Chest X-ray. View position: PA
Patient age: 26
Patient sex: M
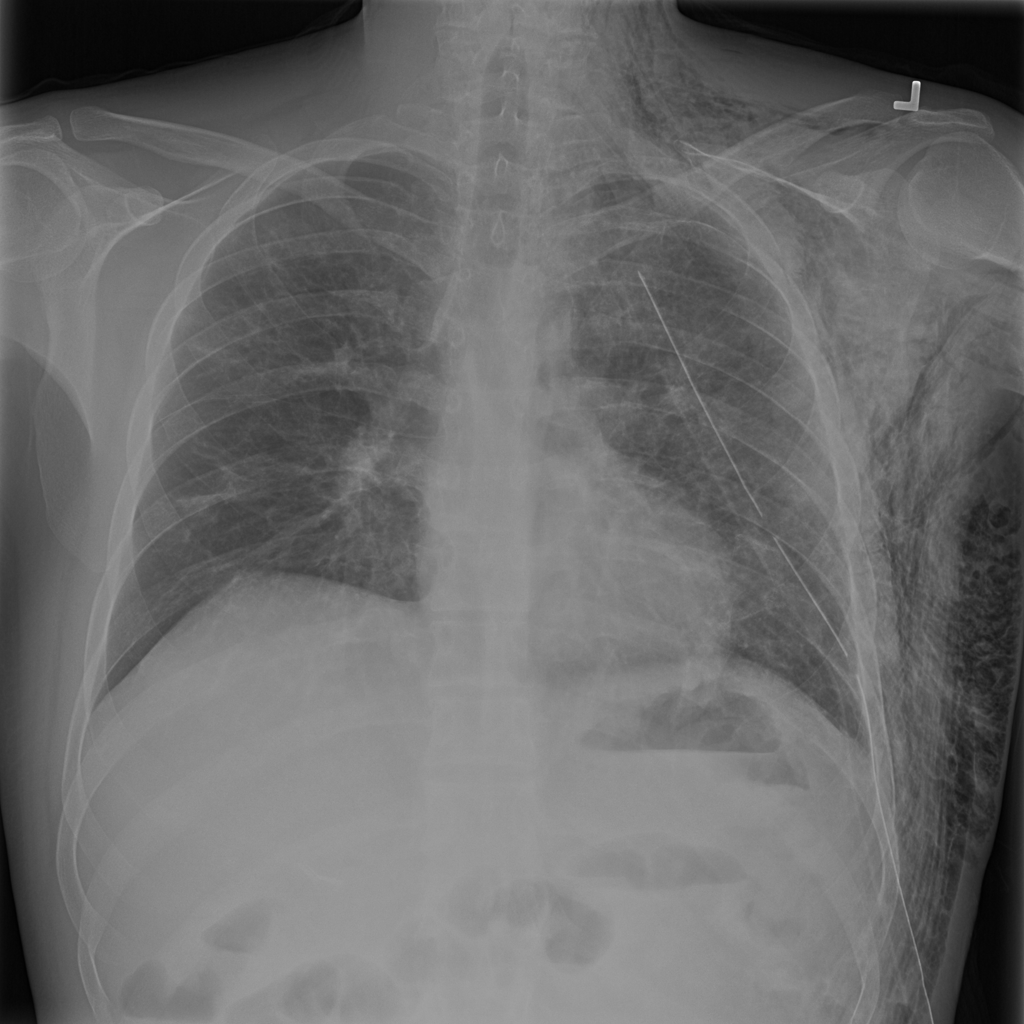
Finding: Pneumothorax